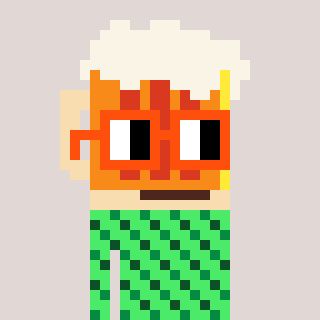
a pixel art character with square orange glasses, a beer-shaped head and a teal-colored body on a warm background